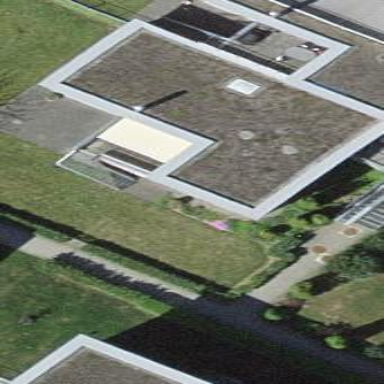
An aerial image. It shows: Residential building.